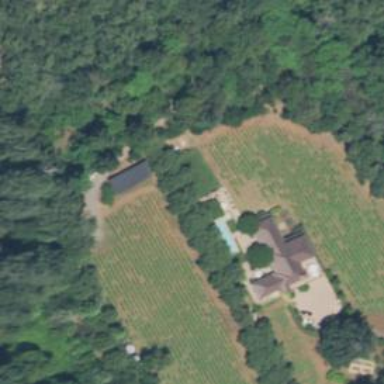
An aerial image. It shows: Vineyard with wine grapes as the main crop.